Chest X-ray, PA view. Patient: 58 years old, sex F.
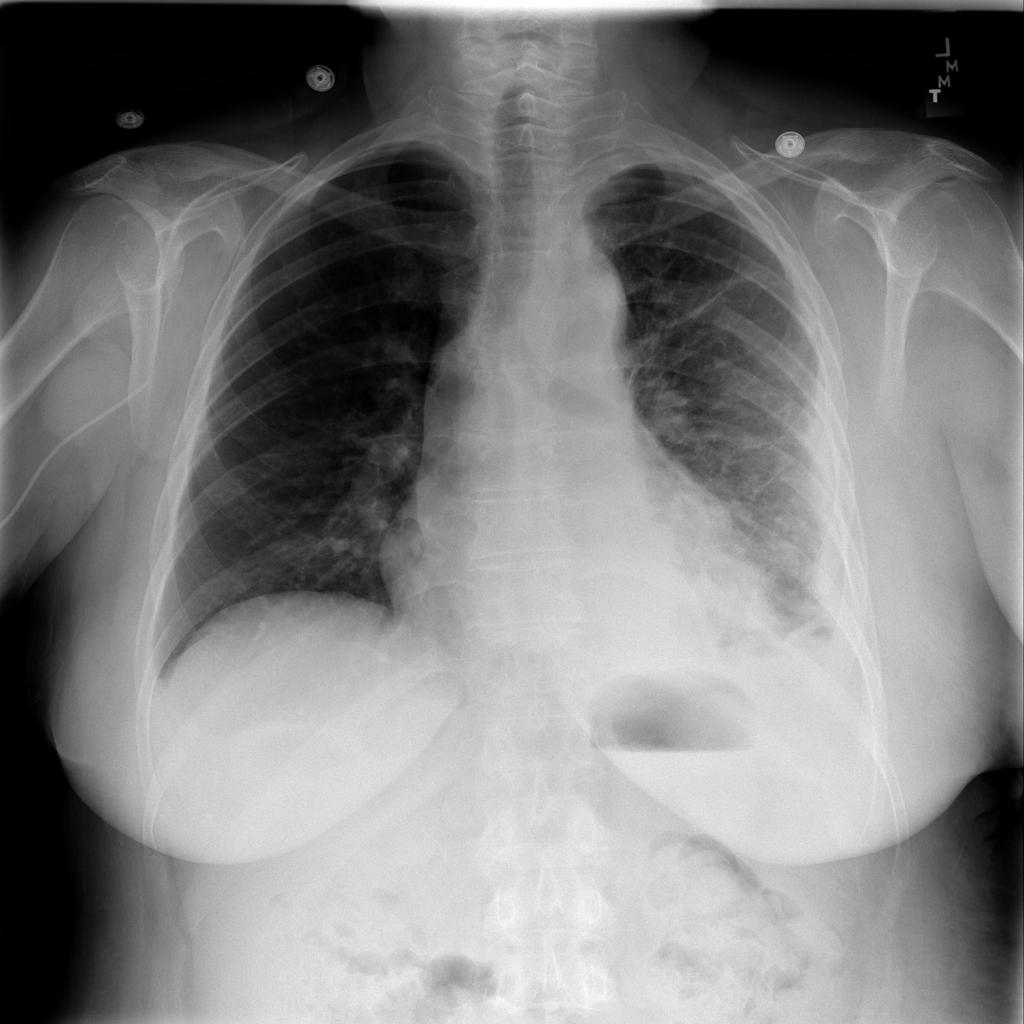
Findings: No Finding